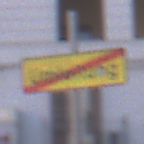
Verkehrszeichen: EndeDerUmleitungsankuendigung
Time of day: SunriseSunset
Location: Outdoor (Urban)
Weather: PartlyCloudy
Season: NotSpecified
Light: Natural